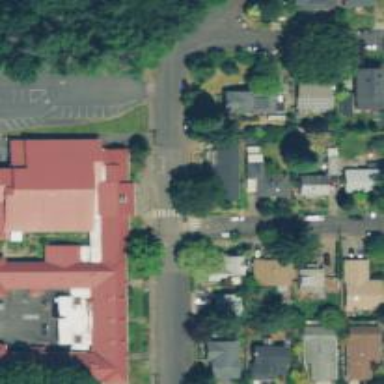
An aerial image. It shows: Residential road with sidewalk on the left side.